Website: bh-photo
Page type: address-validator
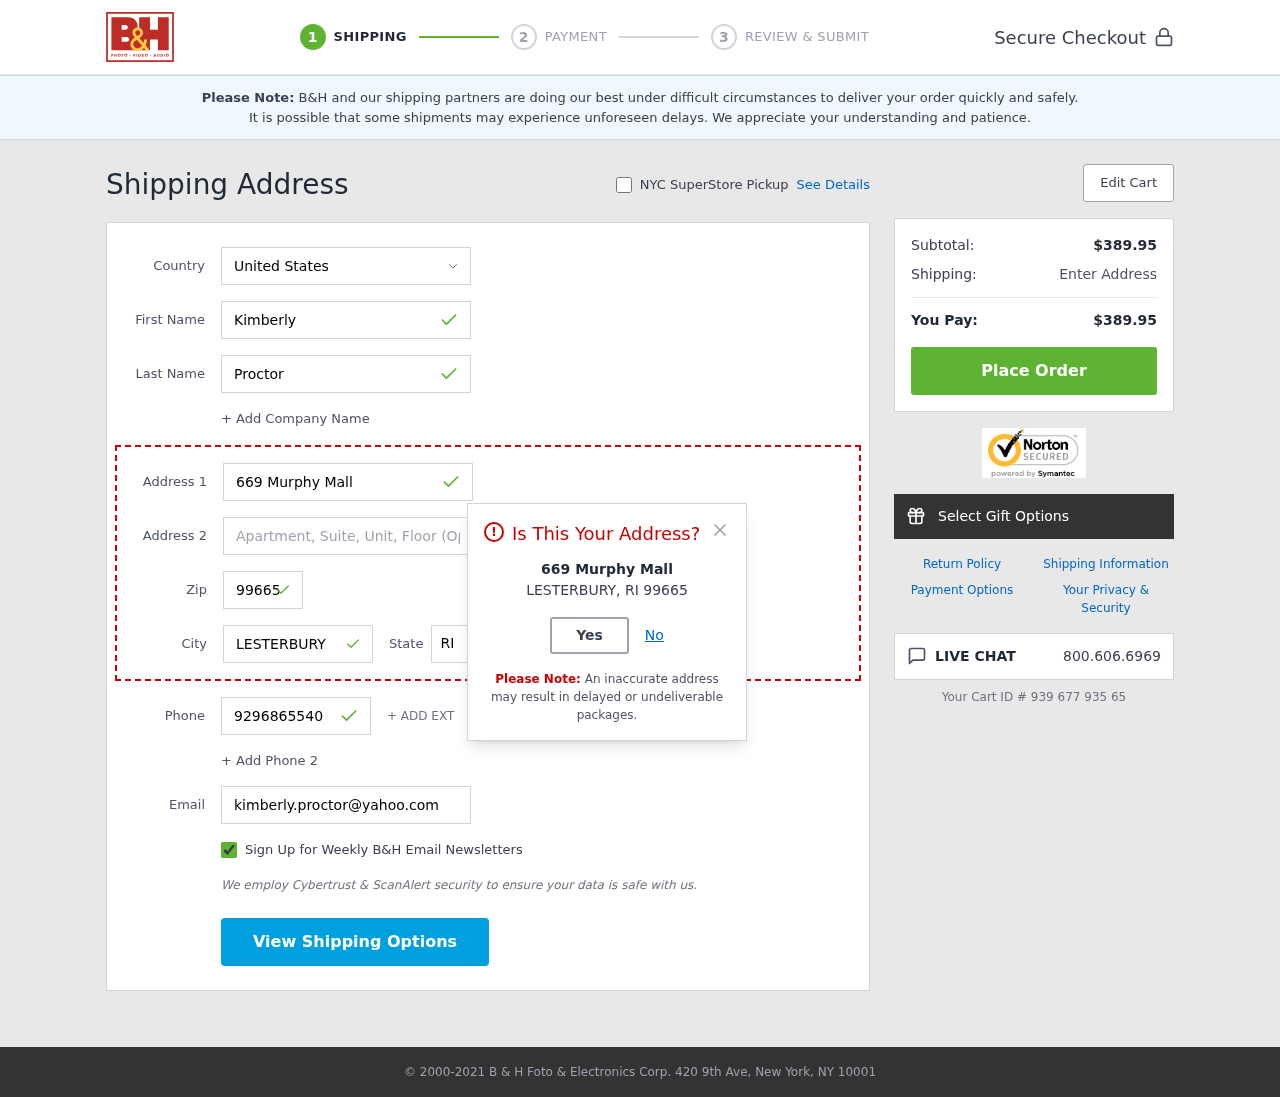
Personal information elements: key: PII_CITY
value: Lesterbury
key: PII_COUNTRY
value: United States
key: PII_EMAIL
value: kimberly.proctor@yahoo.com
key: PII_FIRSTNAME
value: Kimberly
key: PII_LASTNAME
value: Proctor
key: PII_PHONE
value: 9296865540
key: PII_POSTCODE
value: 99665
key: PII_STATE_ABBR
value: RI
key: PII_STREET
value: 669 Murphy Mall
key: PII_CITY_MODAL
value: LESTERBURY
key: PII_POSTCODE_FULL
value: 99665
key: PII_POSTCODE_NUMERIC
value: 99665
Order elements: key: ORDER_SUBTOTAL
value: $389.95
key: ORDER_TOTAL
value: $389.95
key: ORDER_ID
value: Your Cart ID # 939 677 935 65